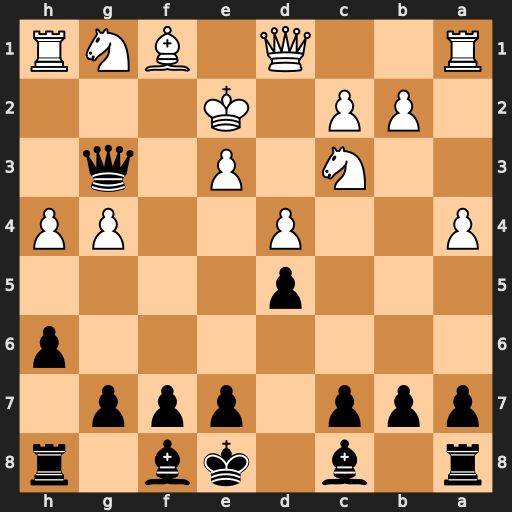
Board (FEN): r1b1kb1r/ppp1ppp1/7p/3p4/P2P2PP/2N1P1q1/1PP1K3/R2Q1BNR
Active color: b
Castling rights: kq
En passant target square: -
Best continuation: Bxg4+ Kd2 Bxd1